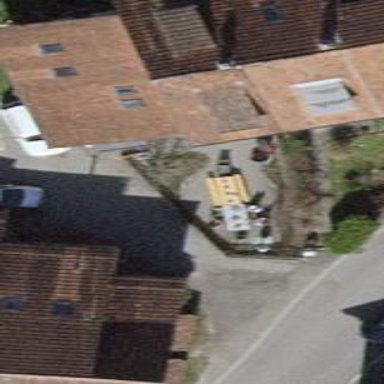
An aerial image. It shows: Building with tile roof.